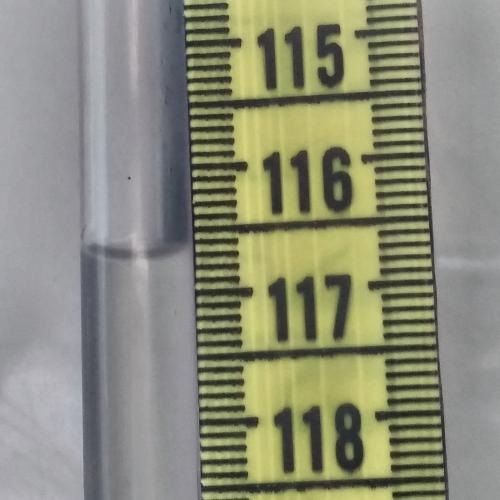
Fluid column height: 116.7 cm